Field crop: tomato
Growth stage: 1
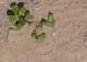
Species: portulaca